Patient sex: F
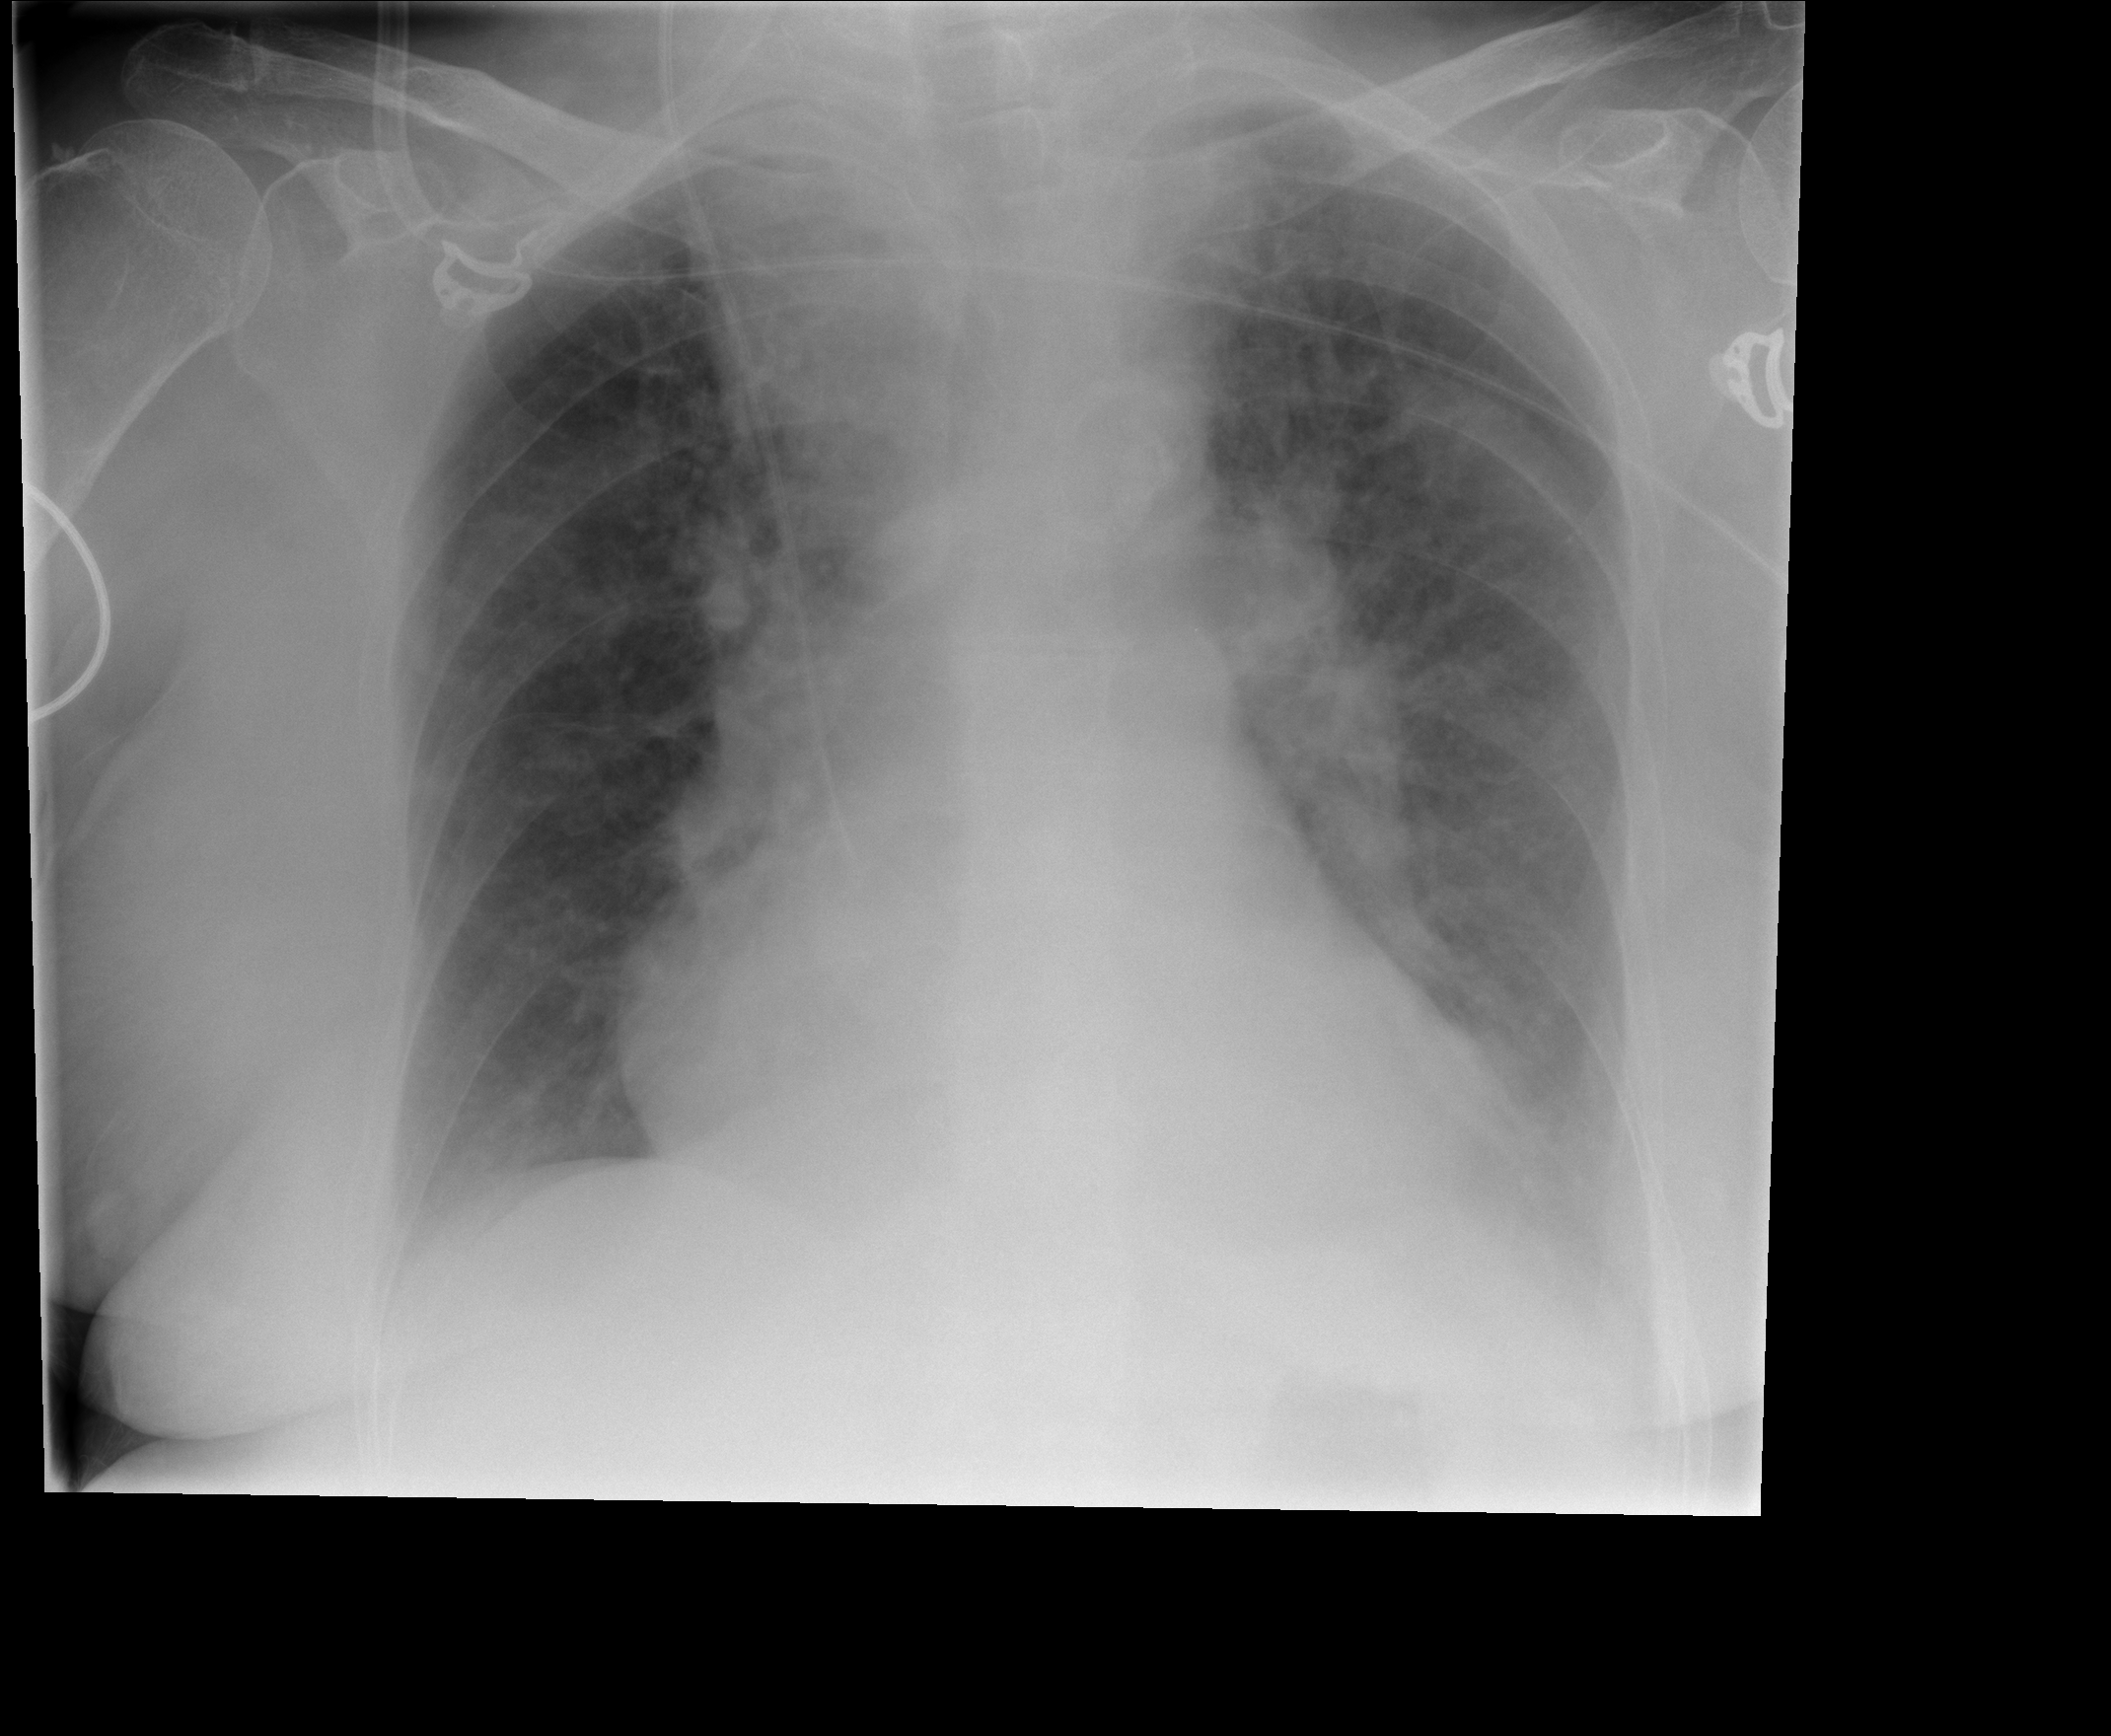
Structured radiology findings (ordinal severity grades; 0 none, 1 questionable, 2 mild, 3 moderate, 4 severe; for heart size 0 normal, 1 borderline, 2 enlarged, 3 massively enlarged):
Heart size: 2
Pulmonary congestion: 2
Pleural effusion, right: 2
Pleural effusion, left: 2
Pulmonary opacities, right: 0
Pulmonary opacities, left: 0
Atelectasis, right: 2
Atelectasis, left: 2